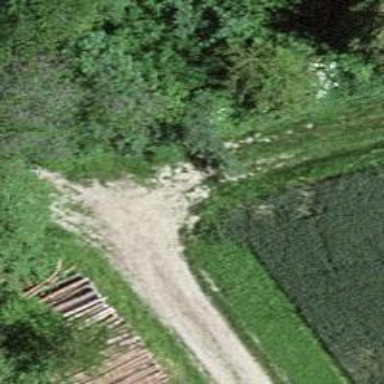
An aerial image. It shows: Track road with grade3 tracktype.